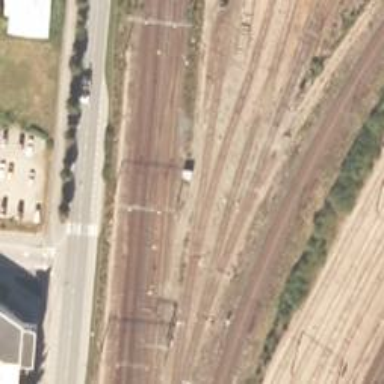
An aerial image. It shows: Railway track with continuous electrified contact line.